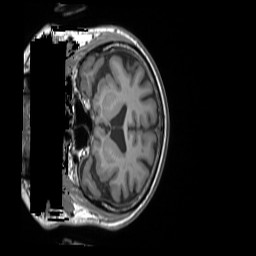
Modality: T1w
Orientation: coronal
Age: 63
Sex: male
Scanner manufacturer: siemens
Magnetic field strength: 3 T
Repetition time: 1.55 s
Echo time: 0.00234 s